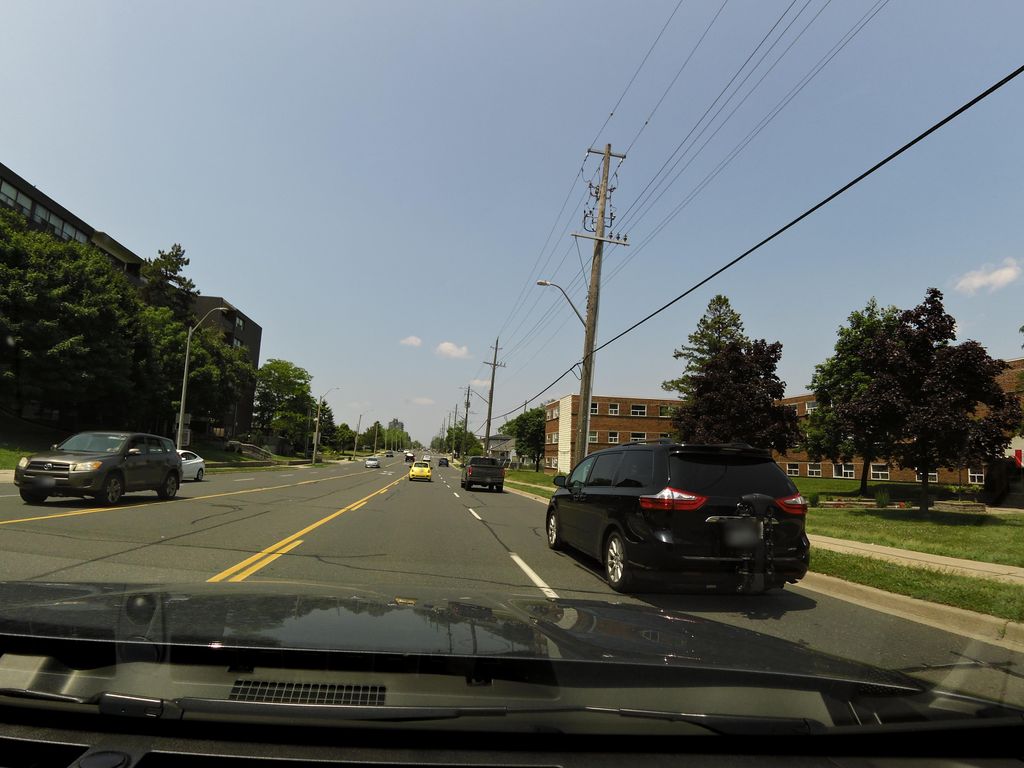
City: hamilton